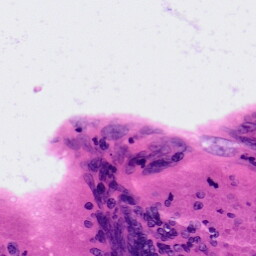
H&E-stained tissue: Colon